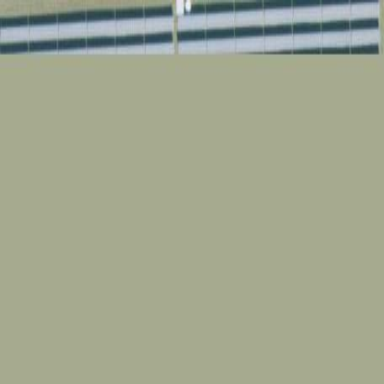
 consisting of solar photovoltaic panels."